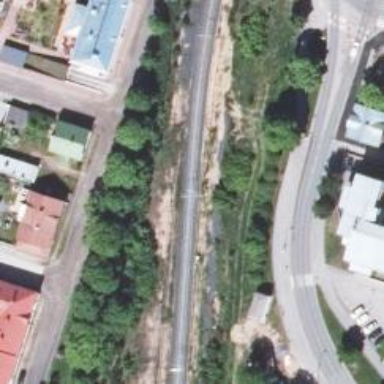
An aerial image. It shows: Railway signal supported by catenary mast.